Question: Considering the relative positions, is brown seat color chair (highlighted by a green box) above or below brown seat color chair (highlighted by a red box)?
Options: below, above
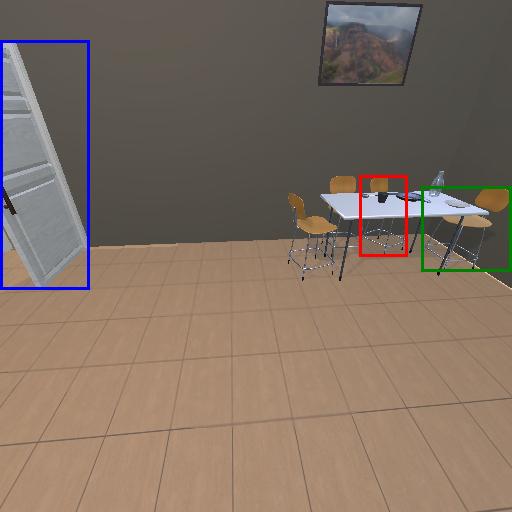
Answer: below